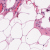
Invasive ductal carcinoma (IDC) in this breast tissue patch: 0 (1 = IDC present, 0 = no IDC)